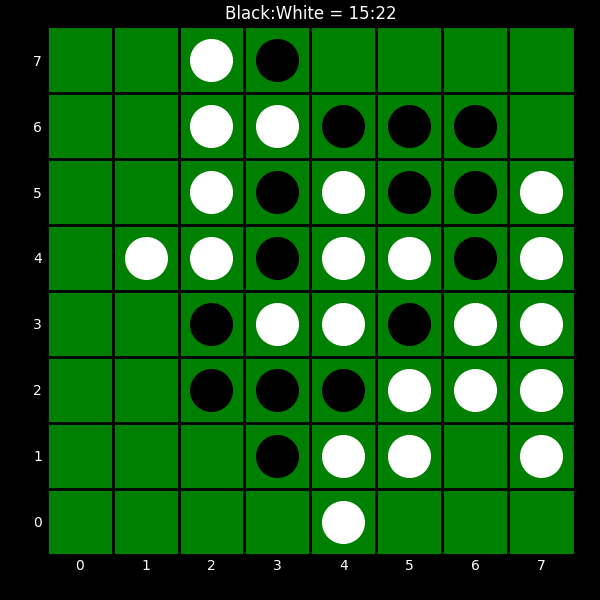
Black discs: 15
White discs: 22